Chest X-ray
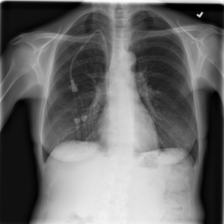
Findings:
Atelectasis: negative
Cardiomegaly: negative
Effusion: positive
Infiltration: positive
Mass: negative
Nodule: negative
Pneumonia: negative
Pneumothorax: negative
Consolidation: negative
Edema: negative
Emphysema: negative
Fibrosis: negative
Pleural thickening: negative
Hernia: negative